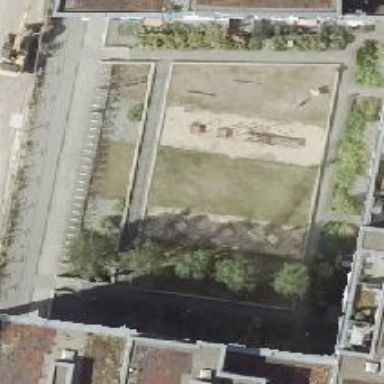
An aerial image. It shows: Playground area for leisure activities on the land.